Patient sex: M
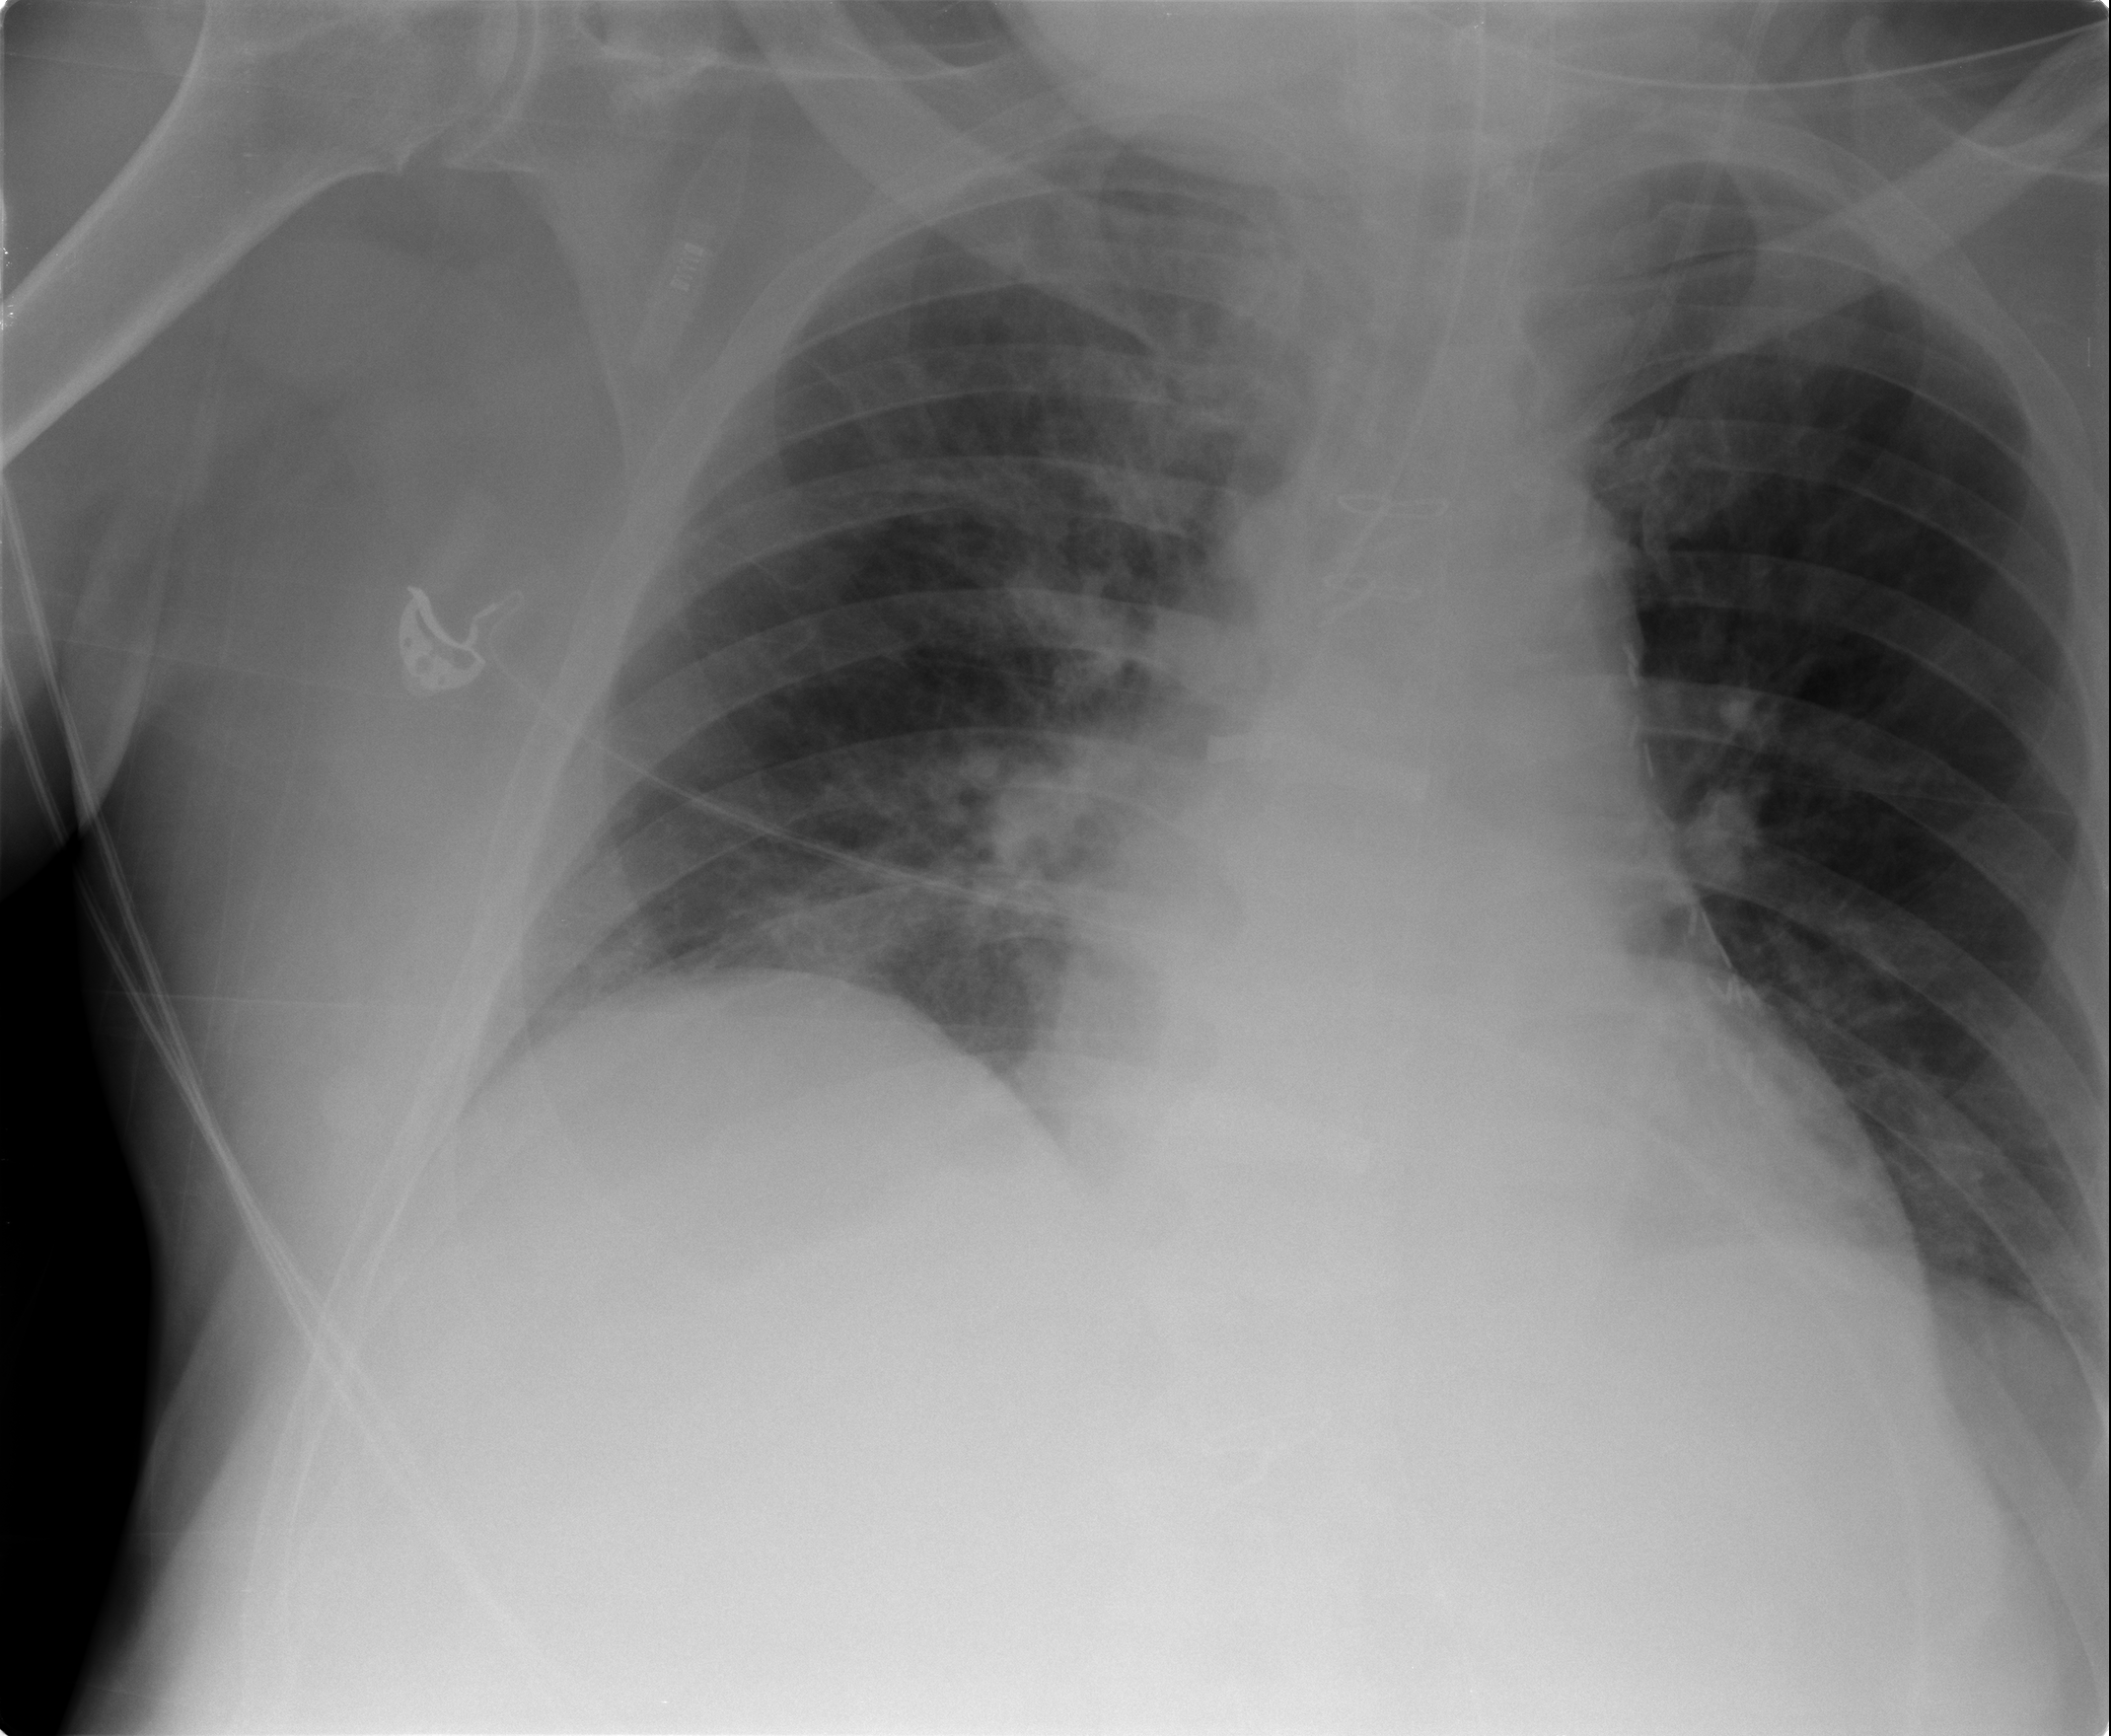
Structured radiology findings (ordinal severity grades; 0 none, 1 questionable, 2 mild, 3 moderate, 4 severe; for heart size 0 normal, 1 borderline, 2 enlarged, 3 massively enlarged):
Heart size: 2
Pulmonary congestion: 2
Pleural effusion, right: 0
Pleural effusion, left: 0
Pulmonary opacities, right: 2
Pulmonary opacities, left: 2
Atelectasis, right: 2
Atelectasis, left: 2